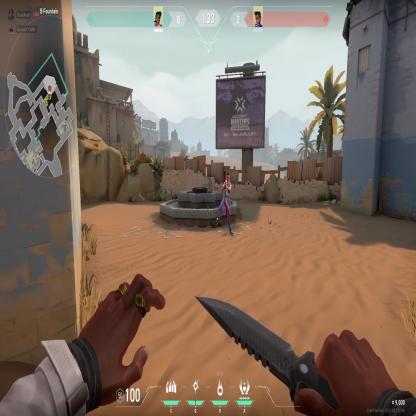
Label: enemy